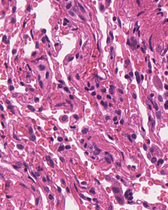
Tumor epithelial tissue: no
Tumor-associated stroma tissue: no
Normal tissue: yes